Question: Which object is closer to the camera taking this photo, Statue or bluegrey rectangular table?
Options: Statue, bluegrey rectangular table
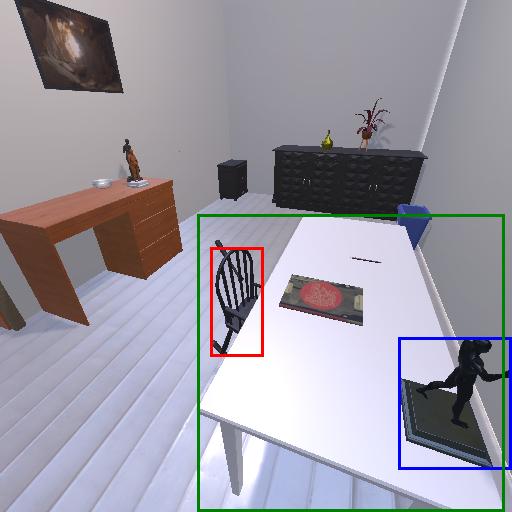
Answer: Statue